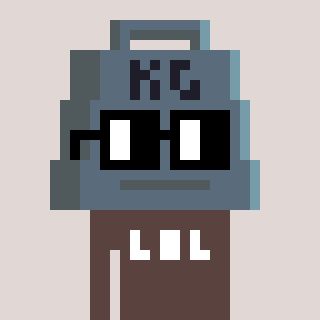
a pixel art character with square black glasses, a weight-shaped head and a darkbrown-colored body on a warm background